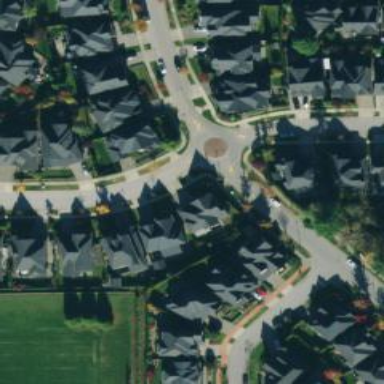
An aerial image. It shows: Residential road with separate asphalt sidewalk.